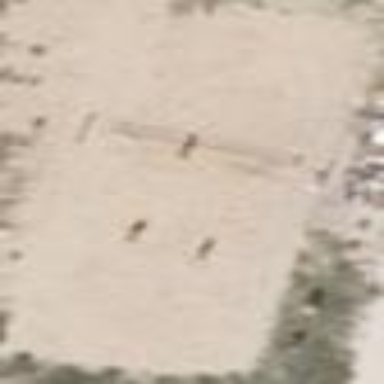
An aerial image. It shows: Sandy pitch for beach volleyball.